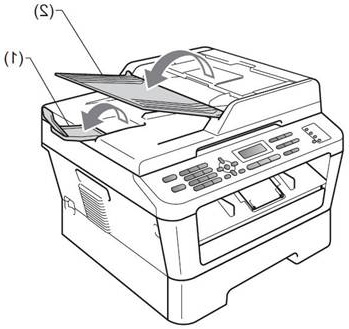
Label: photocopier